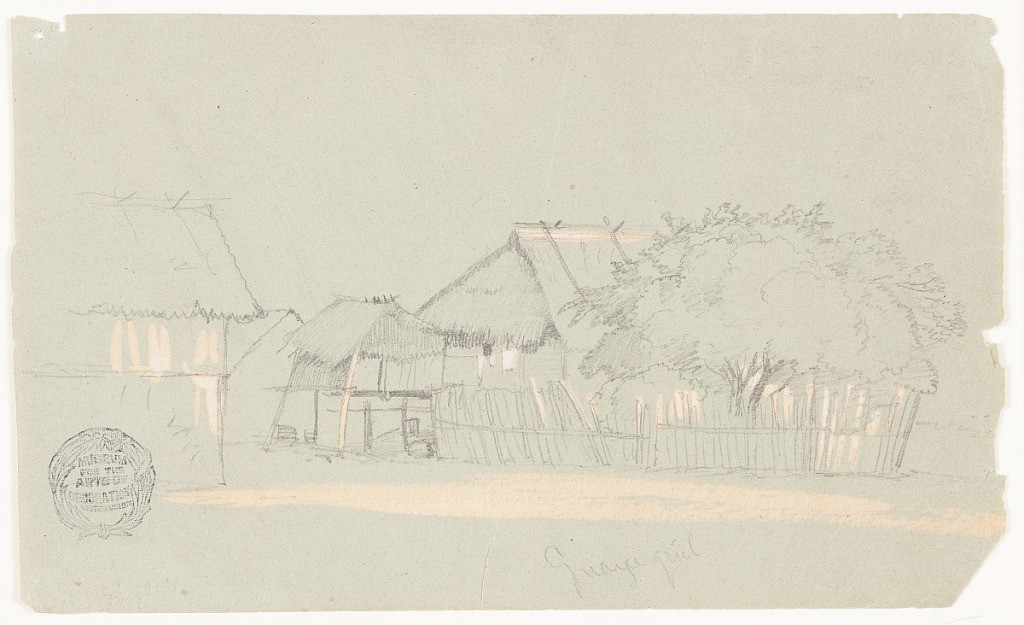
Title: Street with Houses, Guayaquil, Ecuador
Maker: Frederic Edwin Church, American, 1826–1900
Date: May 1857
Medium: Graphite and white gouache on gray-green wove paper
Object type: Drawing
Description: Field study showing a street scene in Guayaquil, Ecuador. In middle distance at center, a thatched home and a tree inside a wooden fence comprise primary focus. Three other nearby thatched structures are visible at left. The street, highlighted with white gouache, makes up the foreground.

Verso: Partial outline of an unfinished sketch, visible right margin.